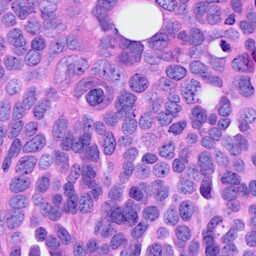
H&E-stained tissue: Ovarian